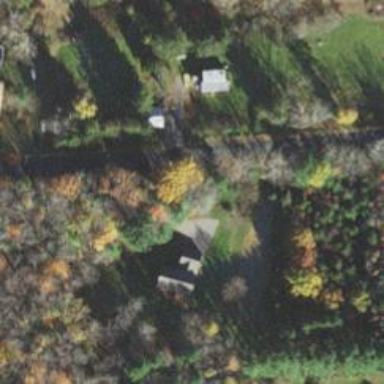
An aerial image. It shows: Driveway.